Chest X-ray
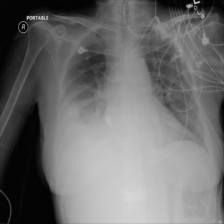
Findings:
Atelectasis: negative
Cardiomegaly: negative
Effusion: negative
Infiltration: negative
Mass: negative
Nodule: negative
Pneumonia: negative
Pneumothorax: negative
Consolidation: positive
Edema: negative
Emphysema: negative
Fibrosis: negative
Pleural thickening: negative
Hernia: negative